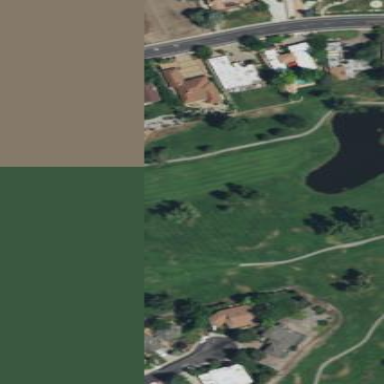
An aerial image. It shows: Grassy area designated as golf fairway.